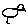
Label: bird